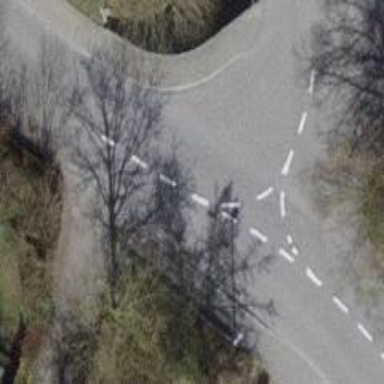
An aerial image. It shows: Residential road with asphalt surface and choker for traffic calming.